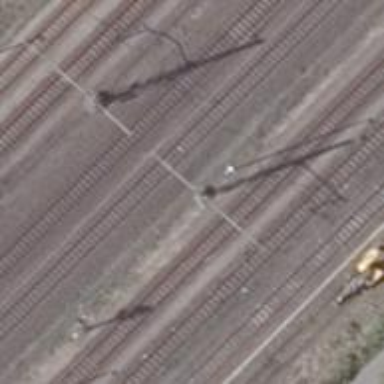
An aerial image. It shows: Milestone along the railway with catenary mast.